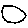
Label: circle